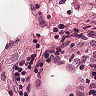
Metastatic tissue present: no